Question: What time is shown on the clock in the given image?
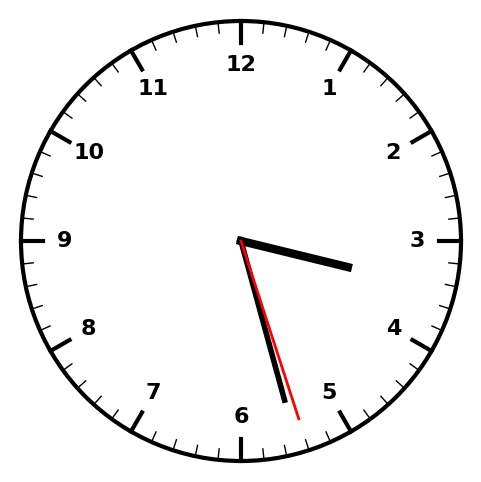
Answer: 03:27:27